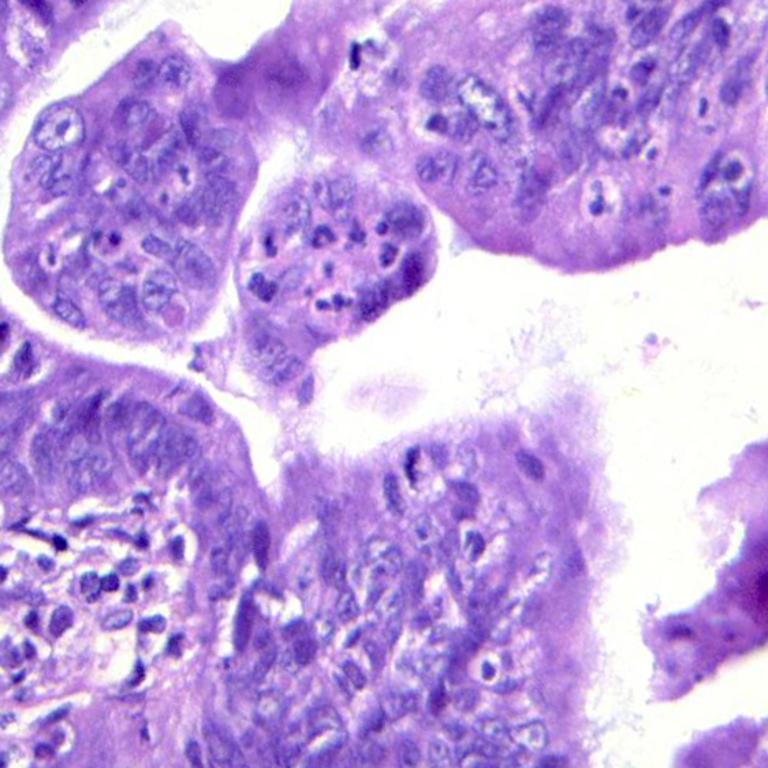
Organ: colon
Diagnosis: adenocarcinomas